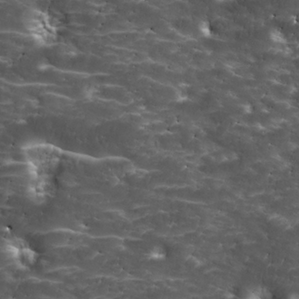
Label: non_frost